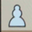
Piece: wP